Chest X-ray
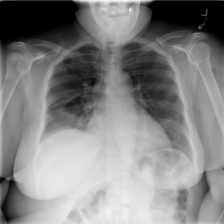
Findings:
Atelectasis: negative
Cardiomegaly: negative
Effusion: negative
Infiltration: negative
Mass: negative
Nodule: negative
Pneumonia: negative
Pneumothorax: negative
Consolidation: negative
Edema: negative
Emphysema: negative
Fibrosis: negative
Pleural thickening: negative
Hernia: negative